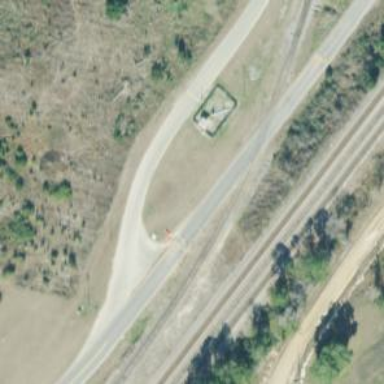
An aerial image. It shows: Abandoned railway spur.